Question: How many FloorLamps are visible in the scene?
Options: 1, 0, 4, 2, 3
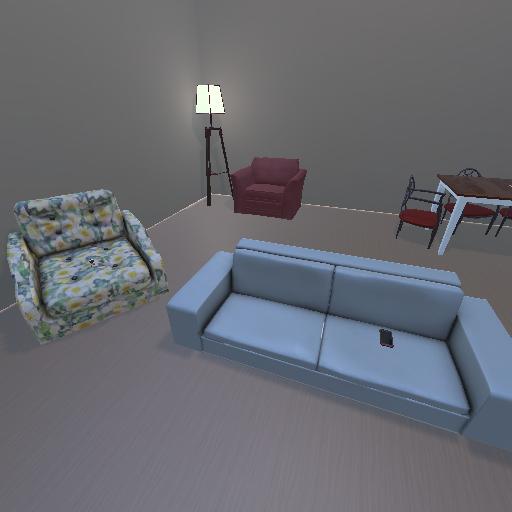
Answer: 1